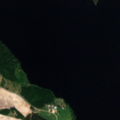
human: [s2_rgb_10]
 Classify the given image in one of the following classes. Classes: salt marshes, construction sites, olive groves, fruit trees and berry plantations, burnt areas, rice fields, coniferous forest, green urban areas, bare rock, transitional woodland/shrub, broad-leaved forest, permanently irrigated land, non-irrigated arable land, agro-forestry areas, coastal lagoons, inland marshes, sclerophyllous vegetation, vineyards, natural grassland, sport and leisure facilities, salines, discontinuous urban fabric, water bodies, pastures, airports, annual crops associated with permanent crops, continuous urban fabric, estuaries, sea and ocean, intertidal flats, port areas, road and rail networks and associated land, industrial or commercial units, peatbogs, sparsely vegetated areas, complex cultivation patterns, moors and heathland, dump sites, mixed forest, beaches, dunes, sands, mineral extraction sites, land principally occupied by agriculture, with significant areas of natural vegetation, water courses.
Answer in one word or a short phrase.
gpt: non-irrigated arable land, land principally occupied by agriculture, with significant areas of natural vegetation, coniferous forest, water bodies